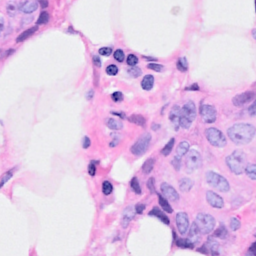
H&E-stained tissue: Breast